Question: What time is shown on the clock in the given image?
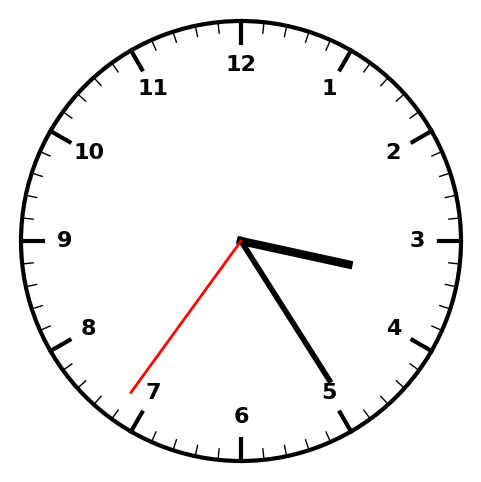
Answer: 03:24:36